Question: While optimizing an app for material theme on lollipop, I'm encountering this annoying problem:
Whenever there is long text on dialog buttons, that doesn't fit the button bar width in total, the text isn't wrapped in multiple lines for those buttons as in previous themes. Instead the following buttons get squeezed out of the dialog, being unreachable (see image below).
Screenshot:

I've spent a lot of time on this problem so far and the only topic regarding it, that I could find on the internet is this:
<URL>
So I'm taking the advice there and ask this question here..
What I've tried is looking into the source (buttons are defined with maxLines = 2) and changing different parameters on buttonBarStyle and buttonBarButtonStyle but with no success.
I'm looking for a simple style-solution and do not want to use third party libraries because of this.
May this only be an emulator problem? I don't think so.
Help is very much appreciated. Thanks in advance.
To follow up, see my own answer from Dec 3, which is not a solution.
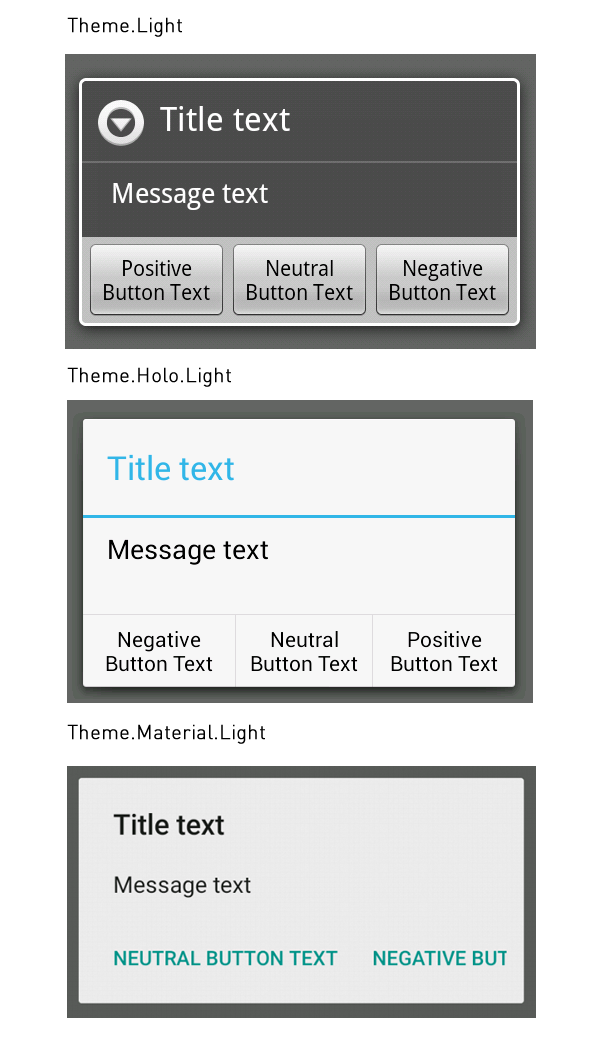
Answer: To summarize this topic for anyone interested:
Android Material theme seems to have a bug with automatic button-width-span in alert dialogs.
When you have for example 3 buttons, one of which having more than one word, the positive button will likely be squeezed out of the dialog to the right, instead of the button with more than one word being wrapped in multiple lines, so that all buttons fit in the button bar like the basic theme / holo theme are doing.
There don't seem to be solutions solely by applying changes to buttonBarStyle and/or buttonBarButtonStyle, since their styles are not restricting button texts being wrapped in multiple lines by default.
Sure, Material theme dialog buttons require more space than in other themes in general, due to caps, boldness and generous padding and background, but that is not the source of the problem, it just makes it appear sooner than if the styling was less space requiring.
The only way to solve this problem seems to be giving your buttons shorter titles, if you don't want to style away from Material's look and feel (like making the button text size smaller and / or setting allCaps to false).